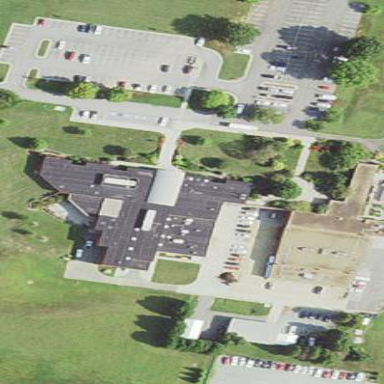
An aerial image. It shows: College building.